Question: how can I change table format in java?
Now, I have left table, but I want my table looks like right table.

'''
import java.awt.BorderLayout;
import java.awt.Color;
import java.awt.Component;
import javax.swing.JFrame;
import javax.swing.JScrollPane;
import javax.swing.JTable;
import javax.swing.table.TableCellRenderer;
public class Farby extends JTable {
public Farby(String[][] data, String[] fields) {
super(data, fields);
}
@Override
public Component prepareRenderer(TableCellRenderer renderer, int row, int column) {
Component c = super.prepareRenderer(renderer, row, column);
c.setBackground(row % 2 == 0 ? getBackground() : Color.getHSBColor(250, 250, 128));
return c;
}
public static void main(String[] args) {
String[] fields = {"So long String", "1", "2", "3", "4", "5", "6", "7", "8", "9", "10"};
String[][] a2 = new String[12][12];
for (int i = 0; i < a2.length; i++) {
for (int j = 0; j < a2[0].length; j++) {
a2[i][j] = i + j + "";
}
}
JFrame frame = new JFrame("Help");
Farby table = new Farby(a2, fields);
JScrollPane pane = new JScrollPane(table);
frame.setDefaultCloseOperation(JFrame.EXIT_ON_CLOSE);
frame.getContentPane().add(pane, BorderLayout.CENTER);
// frame.add(pane);
frame.setSize(800, 400);
// frame.setLocationRelativeTo(null);
frame.setVisible(true);
}
}
'''
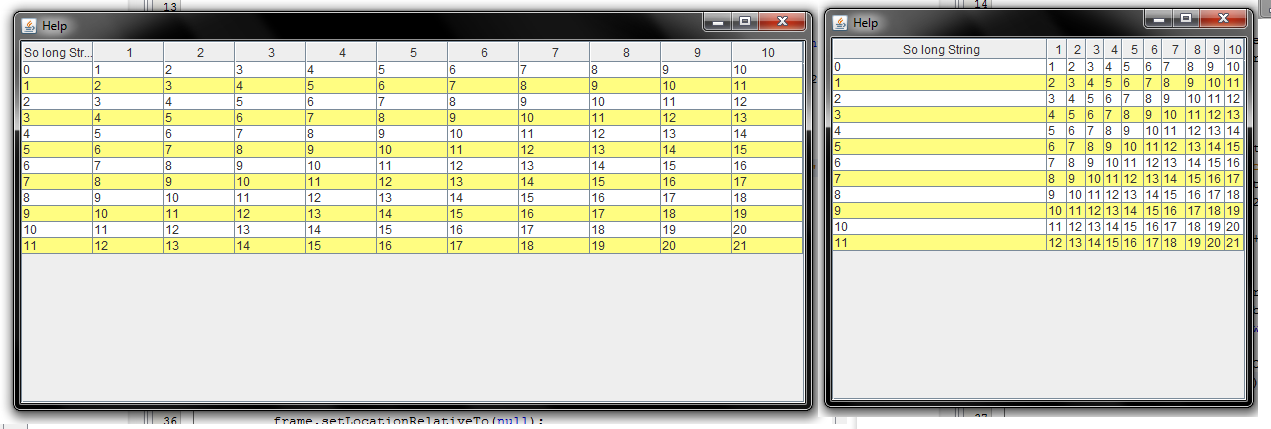
Answer: you need something similar to
'''
table.getColumnModel().getColumn(1).setPreferredWidth(15);
'''
it depends on if you want users to be able to change the width or not. you can call the above in a loop to set all but the first one.